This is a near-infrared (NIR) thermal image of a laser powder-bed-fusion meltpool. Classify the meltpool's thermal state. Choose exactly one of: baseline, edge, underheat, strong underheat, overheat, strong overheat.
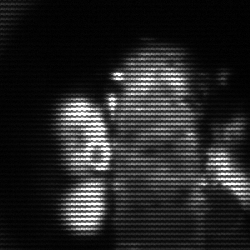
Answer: strong underheat